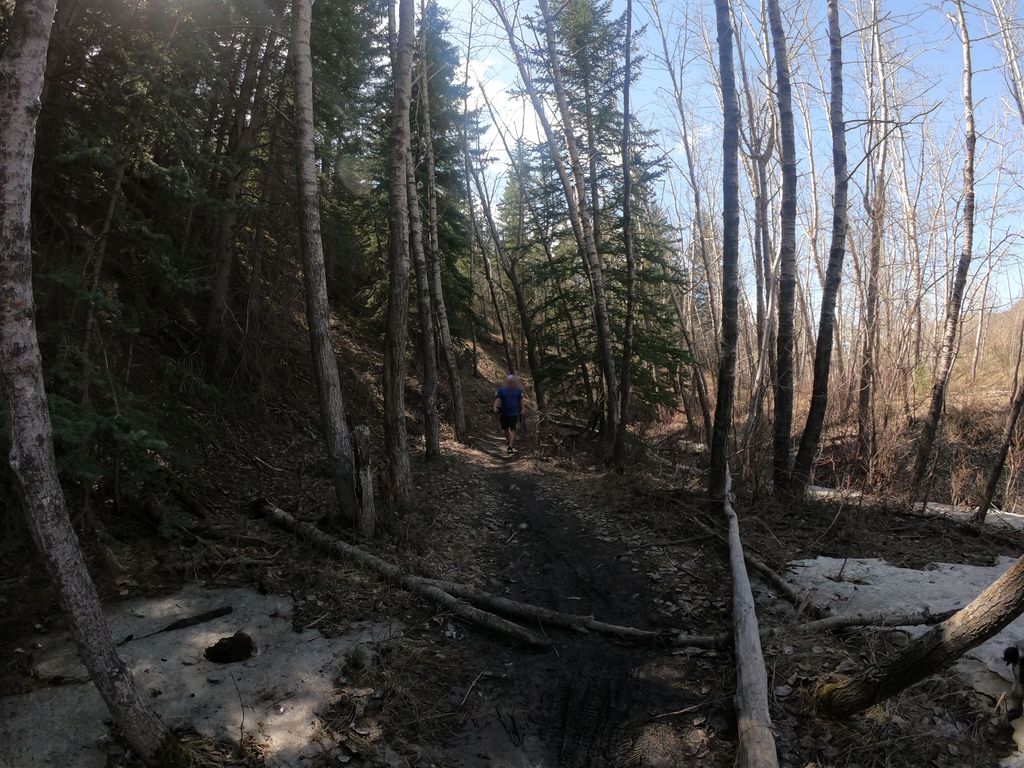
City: calgary